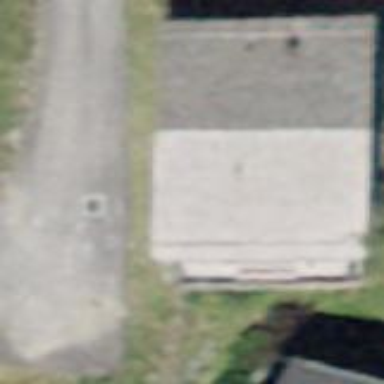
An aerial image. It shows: Building with tile roof.